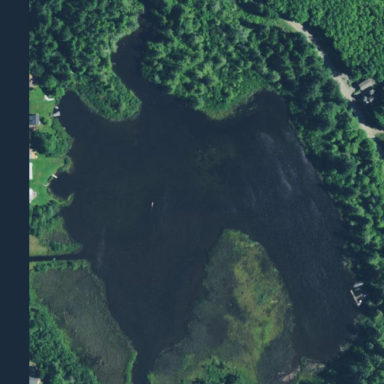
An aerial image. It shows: Beautiful lake surrounded by nature.